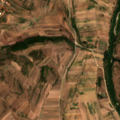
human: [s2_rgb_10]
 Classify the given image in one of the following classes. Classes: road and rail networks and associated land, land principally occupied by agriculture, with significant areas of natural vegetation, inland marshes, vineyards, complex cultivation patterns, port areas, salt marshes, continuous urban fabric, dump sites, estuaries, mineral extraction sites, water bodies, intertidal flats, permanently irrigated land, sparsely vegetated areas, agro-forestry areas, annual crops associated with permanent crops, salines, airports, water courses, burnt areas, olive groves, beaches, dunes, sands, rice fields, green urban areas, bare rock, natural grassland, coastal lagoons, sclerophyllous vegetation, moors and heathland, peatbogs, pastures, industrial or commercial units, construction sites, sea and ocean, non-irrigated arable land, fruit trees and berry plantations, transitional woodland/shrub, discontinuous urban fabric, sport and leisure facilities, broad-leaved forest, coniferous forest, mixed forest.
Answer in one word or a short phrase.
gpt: discontinuous urban fabric, non-irrigated arable land, pastures, complex cultivation patterns, land principally occupied by agriculture, with significant areas of natural vegetation, transitional woodland/shrub, water courses